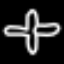
Label: airplane